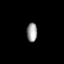
Tissue: prostate
Cell type: T cells
Senescence score: 0.7978
Nuclear area (px): 197
Mean DAPI intensity: 153.685